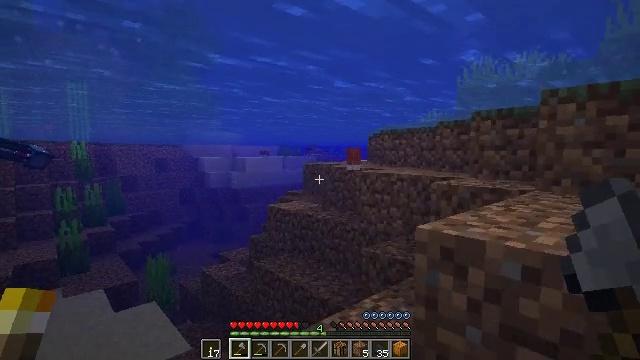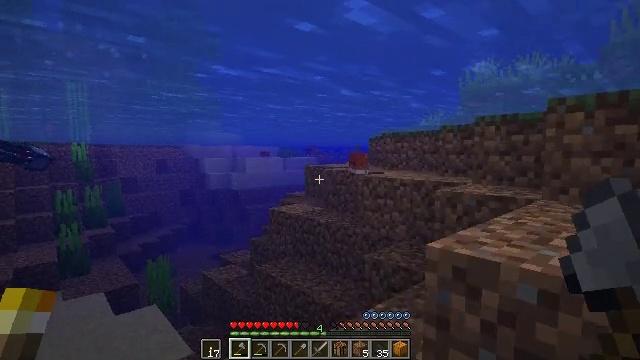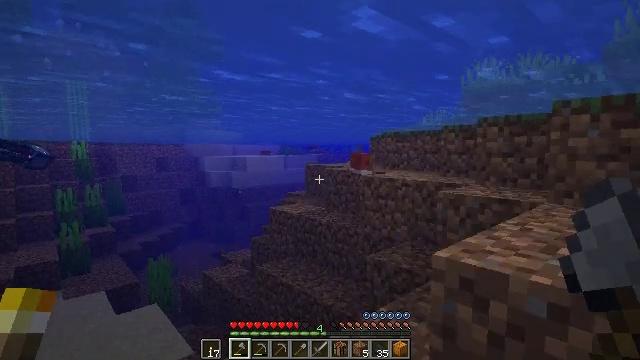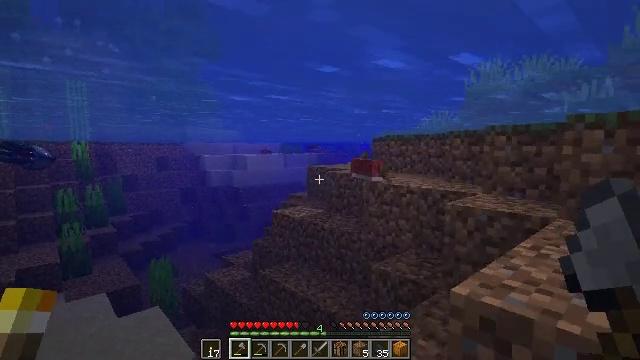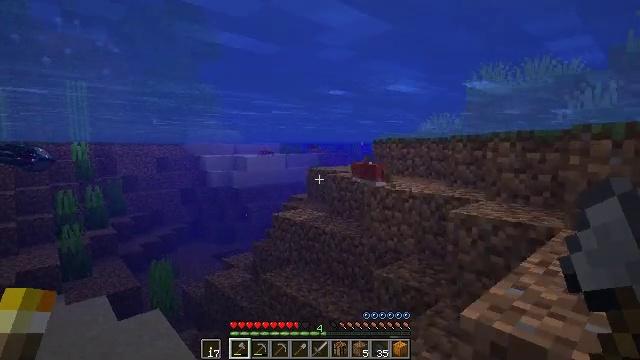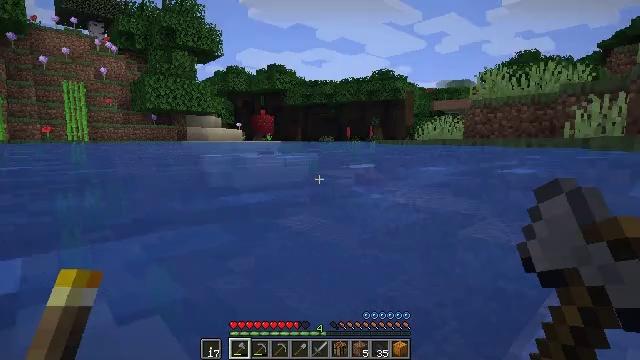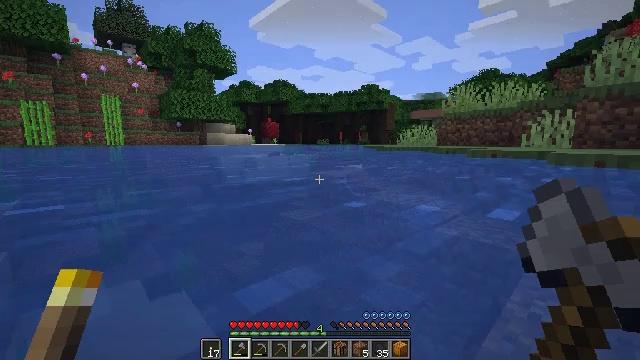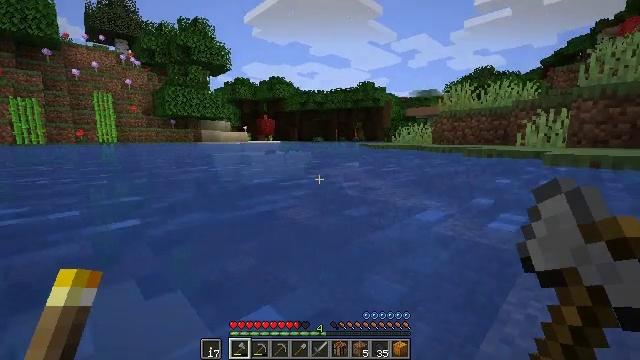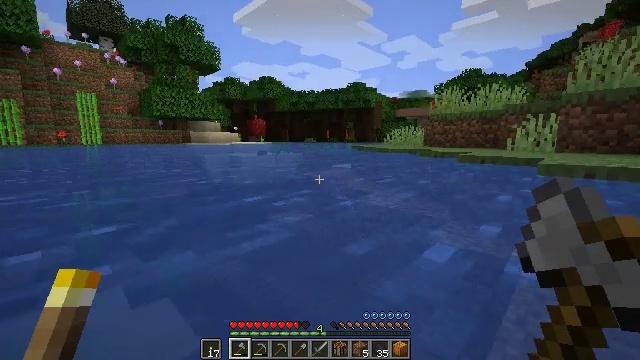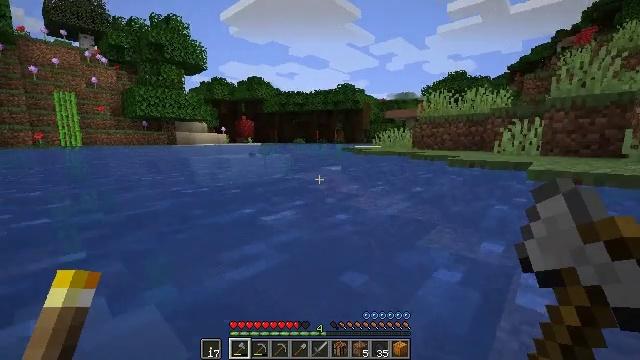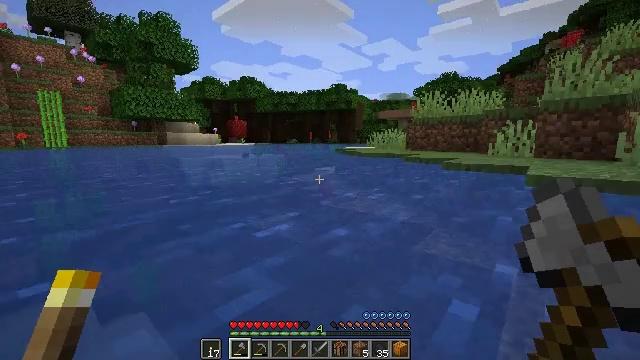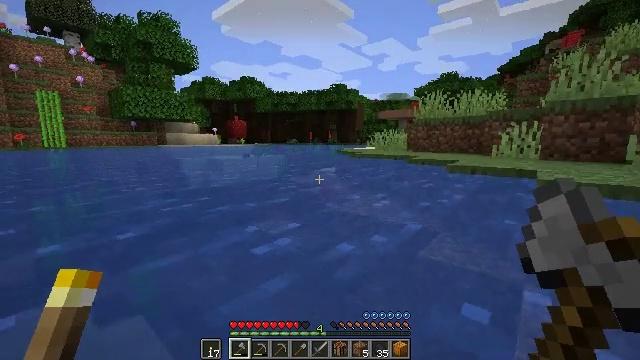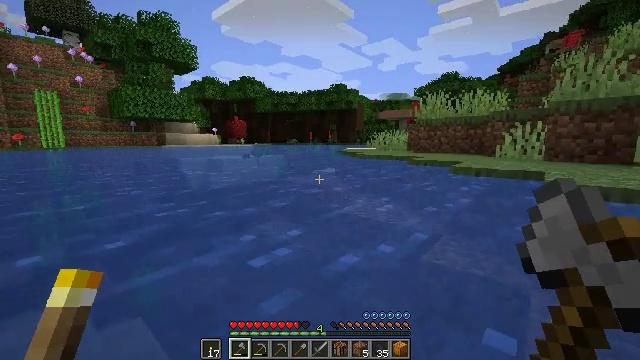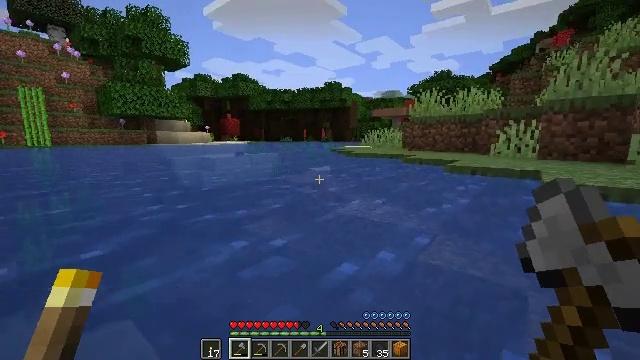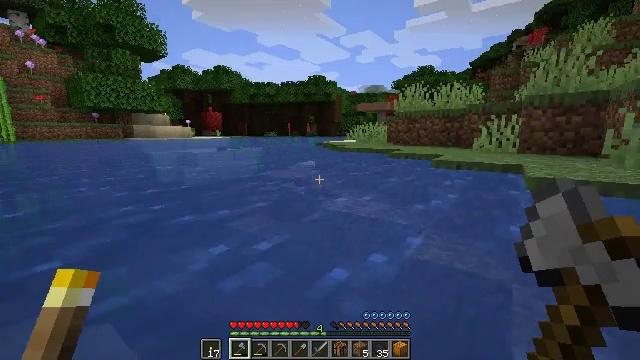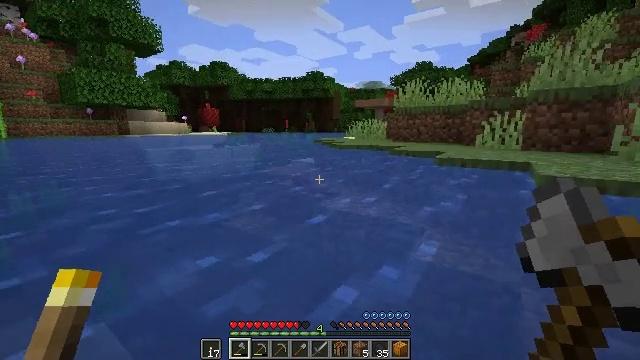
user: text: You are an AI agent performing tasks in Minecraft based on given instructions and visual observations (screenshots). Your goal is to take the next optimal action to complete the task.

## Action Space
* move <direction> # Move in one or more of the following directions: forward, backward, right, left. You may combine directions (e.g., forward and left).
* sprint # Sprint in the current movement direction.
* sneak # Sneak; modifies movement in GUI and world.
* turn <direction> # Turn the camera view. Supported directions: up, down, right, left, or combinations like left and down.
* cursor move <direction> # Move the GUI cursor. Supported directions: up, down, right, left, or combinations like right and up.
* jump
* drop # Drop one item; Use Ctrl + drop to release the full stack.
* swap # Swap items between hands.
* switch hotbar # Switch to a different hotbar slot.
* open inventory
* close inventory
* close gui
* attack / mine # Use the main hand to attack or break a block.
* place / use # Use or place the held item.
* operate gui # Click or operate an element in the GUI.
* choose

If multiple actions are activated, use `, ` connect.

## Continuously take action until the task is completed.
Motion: motion action
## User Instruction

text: Kill the salmon.
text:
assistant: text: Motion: move forward, jump
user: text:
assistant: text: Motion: move forward, jump
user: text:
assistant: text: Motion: move forward, jump
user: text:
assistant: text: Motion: move forward, jump
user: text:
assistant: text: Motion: move forward, jump
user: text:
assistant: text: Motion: move forward, turn down
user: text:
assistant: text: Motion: move forward
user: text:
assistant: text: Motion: move forward, turn right
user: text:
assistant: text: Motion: move forward, turn right
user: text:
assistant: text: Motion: move forward, turn right
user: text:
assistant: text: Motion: move forward
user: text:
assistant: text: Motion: move forward
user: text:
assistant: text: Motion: move forward, turn right
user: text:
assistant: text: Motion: move forward, turn right and down
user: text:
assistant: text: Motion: move forward
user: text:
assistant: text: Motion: move forward
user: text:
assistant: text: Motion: move forward and move right
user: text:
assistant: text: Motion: move forward and move right
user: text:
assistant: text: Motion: move forward and move right
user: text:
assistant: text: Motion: move forward
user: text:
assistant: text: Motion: move forward
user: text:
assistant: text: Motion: move forward, jump
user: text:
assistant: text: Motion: move forward, jump
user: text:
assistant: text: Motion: move forward, turn left and down, jump
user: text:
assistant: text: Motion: move forward, turn left and down, jump
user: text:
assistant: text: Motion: move forward, turn left and down, jump
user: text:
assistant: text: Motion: move forward, turn left and down, jump
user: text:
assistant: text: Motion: move forward, turn down, jump
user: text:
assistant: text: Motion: move forward, jump
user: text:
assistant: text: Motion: move forward